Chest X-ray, AP view. Patient: 73 years old, sex F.
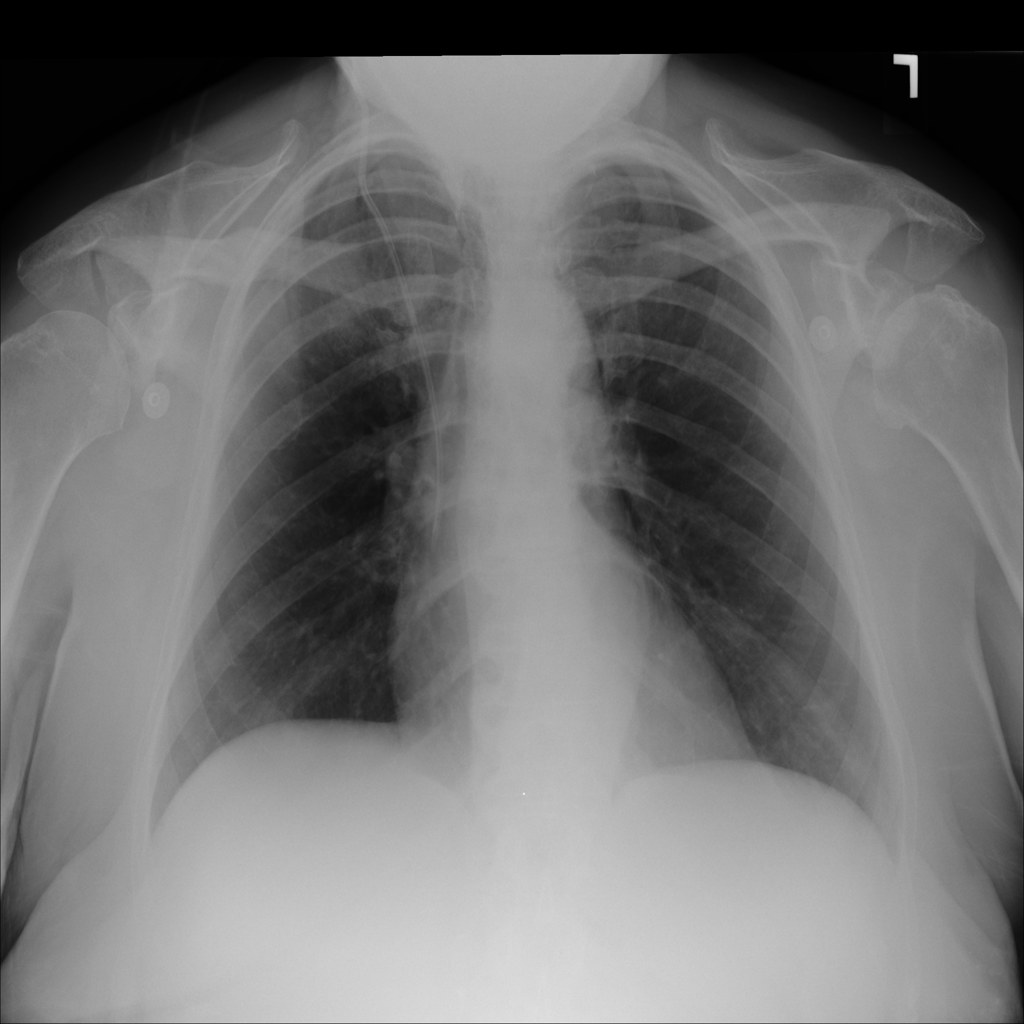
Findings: No Finding